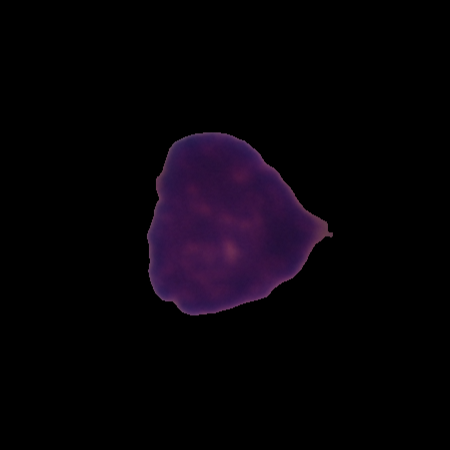
Label: healthy